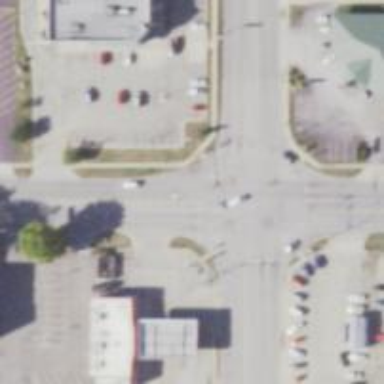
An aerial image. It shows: Marked road crossing.